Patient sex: M
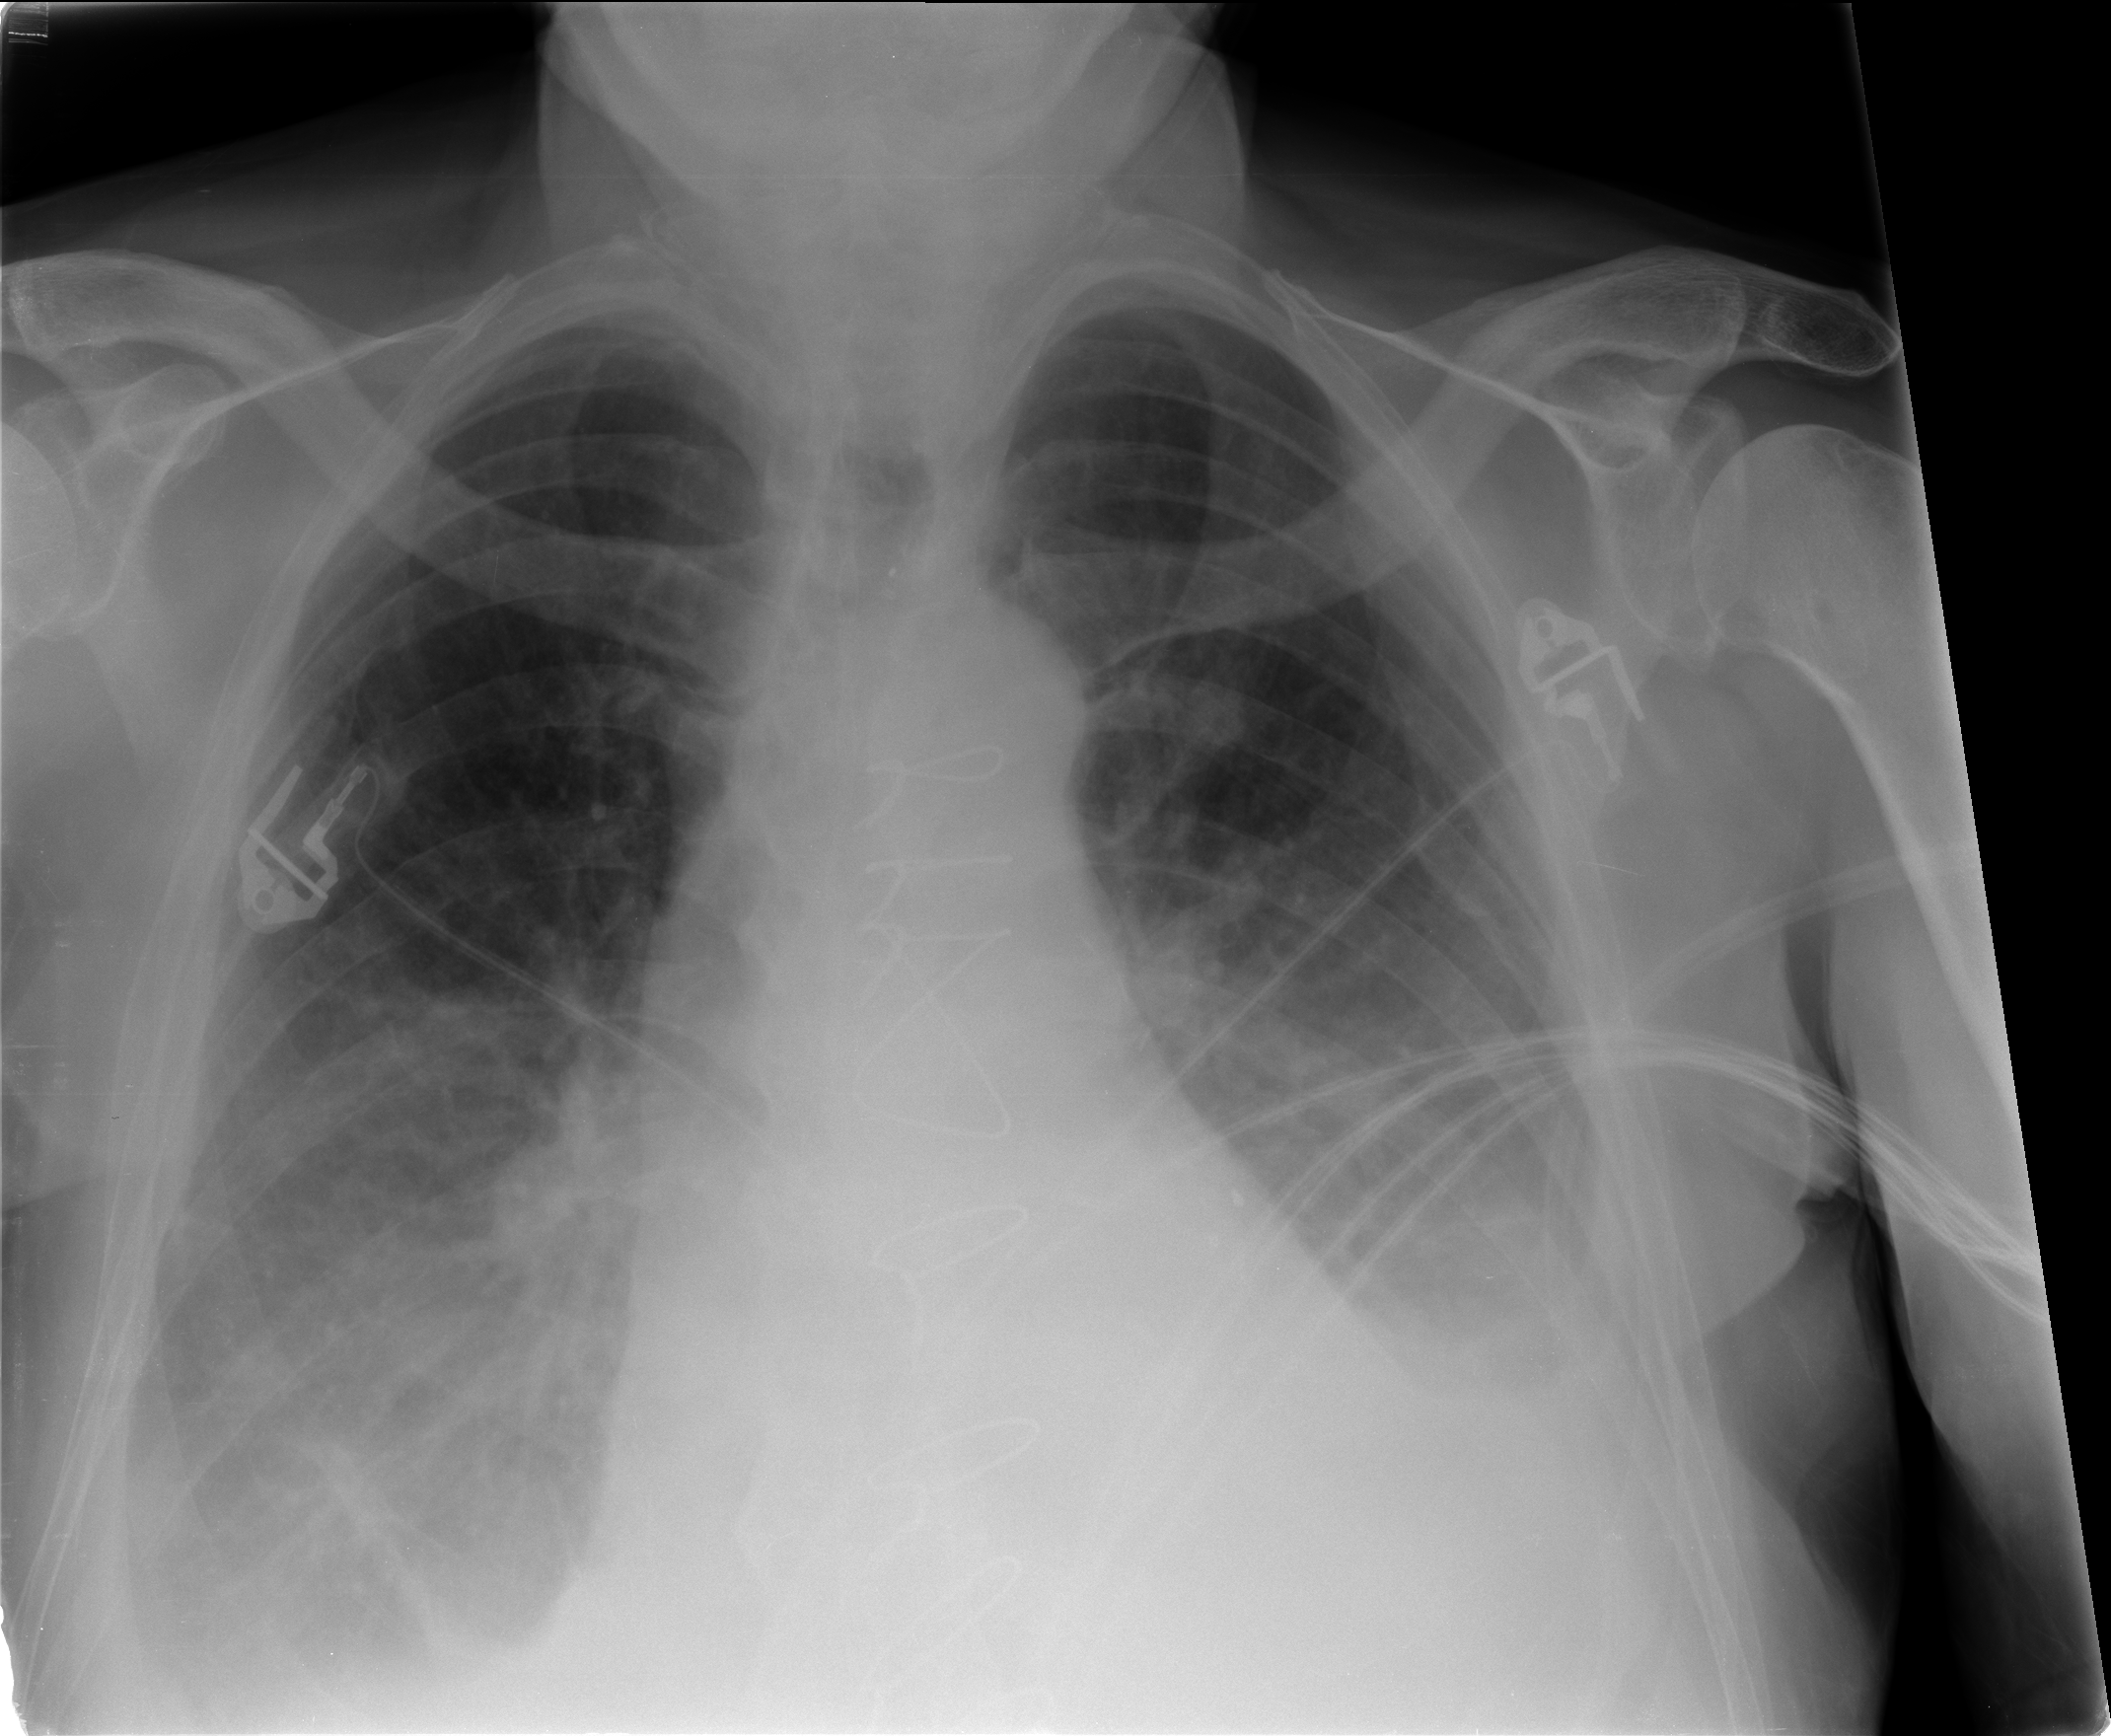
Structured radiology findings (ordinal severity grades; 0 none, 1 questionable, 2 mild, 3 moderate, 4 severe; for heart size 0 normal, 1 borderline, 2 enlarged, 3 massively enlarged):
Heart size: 2
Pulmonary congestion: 2
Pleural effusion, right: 2
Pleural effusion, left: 2
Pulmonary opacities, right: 0
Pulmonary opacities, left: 0
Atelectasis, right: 2
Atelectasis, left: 2